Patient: sex M, age 50
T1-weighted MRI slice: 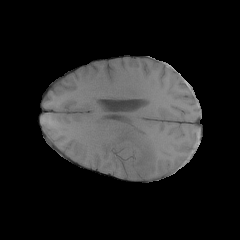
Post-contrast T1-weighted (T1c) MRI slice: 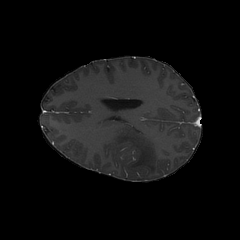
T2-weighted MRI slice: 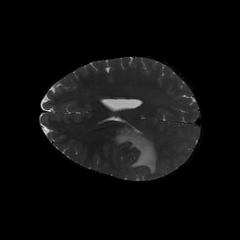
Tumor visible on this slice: yes
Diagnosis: Glioblastoma, IDH-wildtype
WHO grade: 4